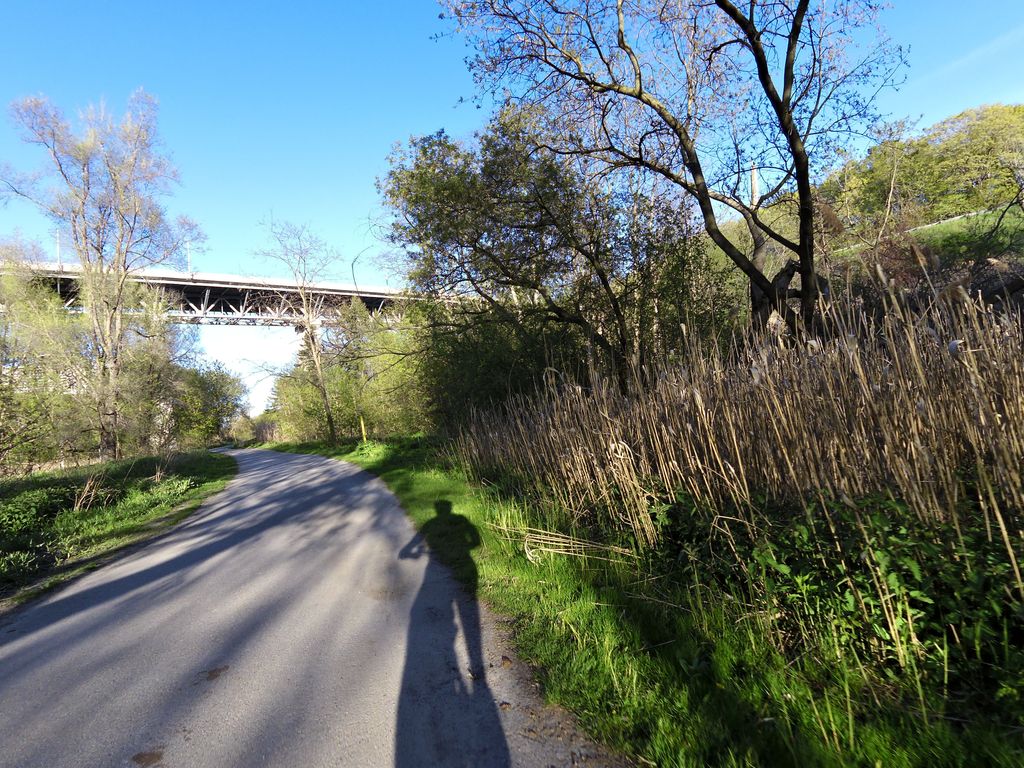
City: toronto